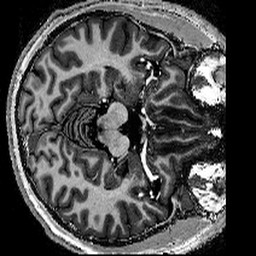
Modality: T1w
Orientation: axial
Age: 21
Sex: male
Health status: healthy
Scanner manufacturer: siemens
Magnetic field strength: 9.4 T
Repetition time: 6 s
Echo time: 0.003 s